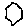
Label: hexagon